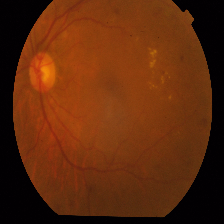
Diabetic retinopathy grade: Proliferative DR